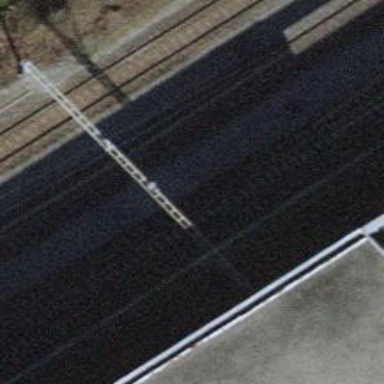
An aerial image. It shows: Rail siding with electrified contact lines for trains.